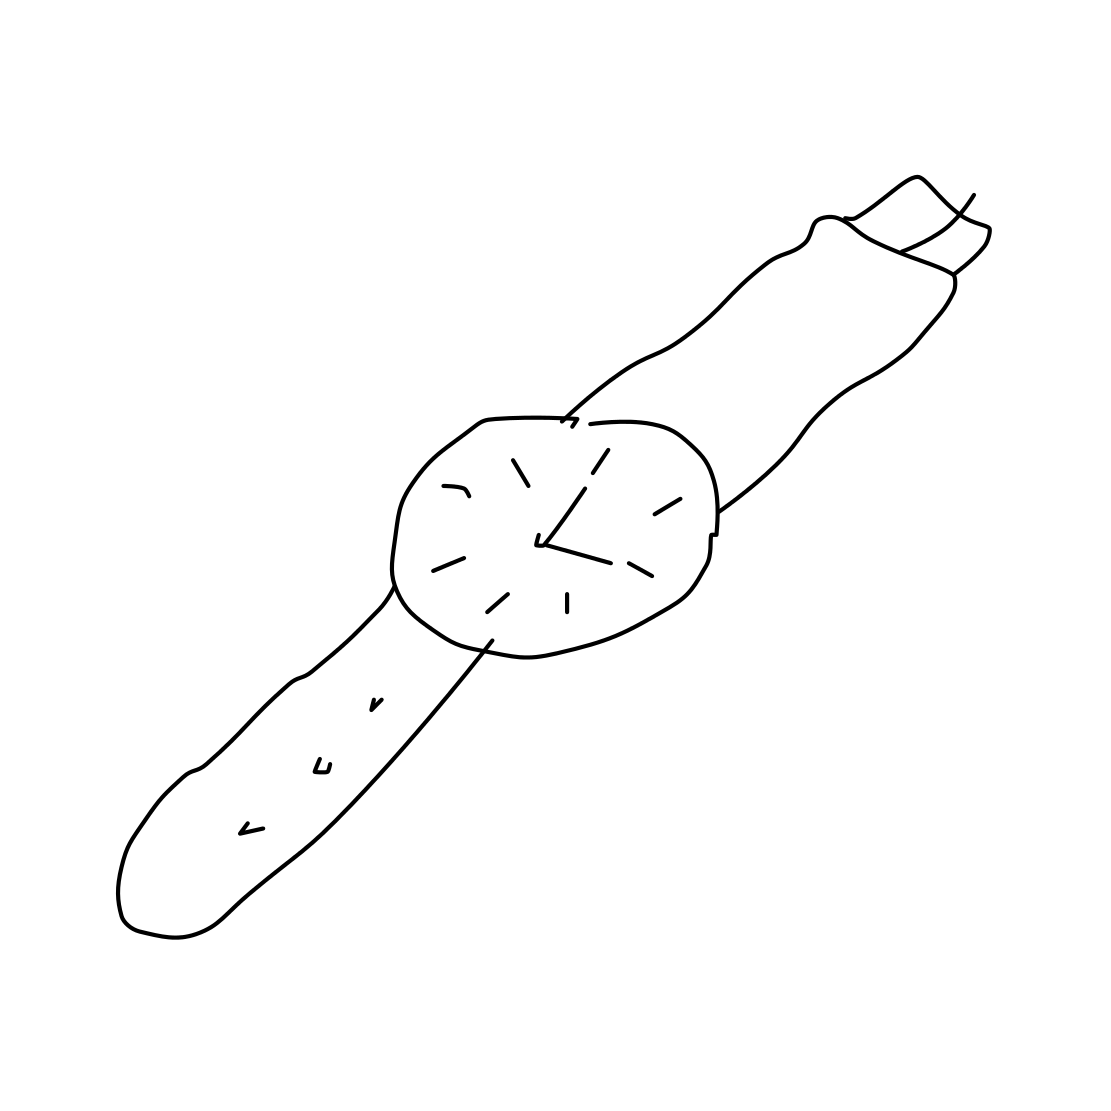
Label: wrist-watch